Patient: sex F, age 78
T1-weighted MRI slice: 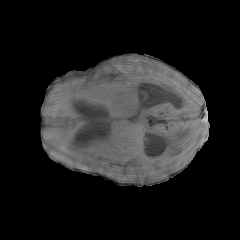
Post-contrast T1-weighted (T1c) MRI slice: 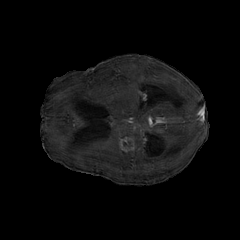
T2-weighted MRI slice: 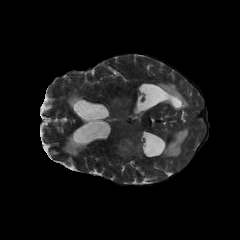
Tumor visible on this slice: yes
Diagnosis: Glioblastoma, IDH-wildtype
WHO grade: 4